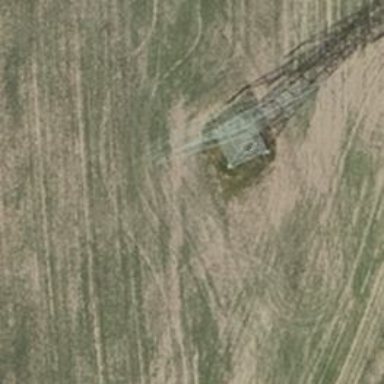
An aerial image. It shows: Power line is depicted.